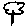
Label: tree